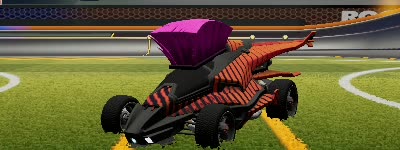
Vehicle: aftershock